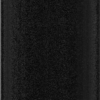
Label: dusty